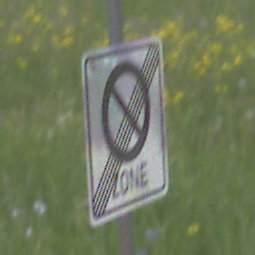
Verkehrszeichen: EndeEingeschraenktesHalteverbotZone
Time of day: Midday
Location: Outdoor (RoadRail)
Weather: PartlyCloudy
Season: NotSpecified
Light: Natural